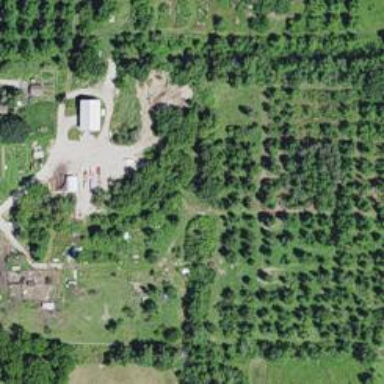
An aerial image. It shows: Poultry farmyard.